Field crop: tomato
Growth stage: 1
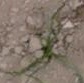
Species: cyperus